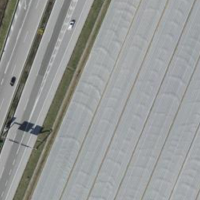
EUNIS habitat code: 57
Species observed at this site:
Corvus cornix